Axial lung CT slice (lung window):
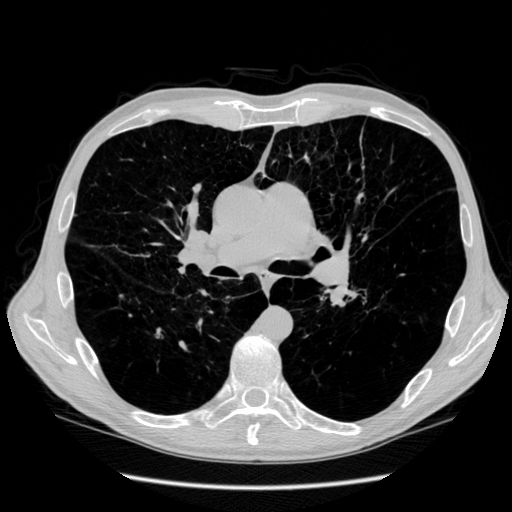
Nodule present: no